【题型】填空题　【知识点】解析几何　【难度】medium
已知圆$C_1:x^2 + y^2 - 2x - 2y = 0$，设其与$x$轴、$y$轴正半轴分别交于$M,N$两点。已知另一圆$C_2$的半径为$2\sqrt{2}$，且与圆$C_1$相外切，则$|C_2M| \cdot |C_2N|$的最大值为\underline{\hspace{2cm}}.
【解答】
\textbf{【答案】} 20

\vspace{0.5em}
\textbf{【分析】} 分析可知$M(2,0)$，$N(0,2)$，点$C_2$的轨迹方程为$(x-1)^2 + (y-1)^2 = 18$，整理可得$|C_2M|^2 + |C_2N|^2 = 40$，利用基本不等式运算求解即可.

\vspace{0.5em}
\textbf{【详解】}

由$C_1:x^2 + y^2 - 2x - 2y = 0$ 整理得：$C_1:(x-1)^2 + (y-1)^2 = 2$，可得圆心$C_1(1,1)$，半径为$r_1 = \sqrt{2}$，

取$y=0$，可得$x^2 - 2x = 0$，解得$x=0$ 或 $x=2$，则$M(2,0)$；

取$x=0$，可得$y^2 - 2y = 0$，解得$y=0$ 或 $y=2$，则$N(0,2)$.

因圆$C_2$与圆$C_1$相外切，且半径为$r_2 = 2\sqrt{2}$，则$|C_1C_2| = r_1 + r_2 = 3\sqrt{2}$，

可知点$C_2(x,y)$的轨迹为以$C_1(1,1)$为圆心，半径为$3\sqrt{2}$的圆，如图所示.

则点$C_2$的轨迹方程为$(x-1)^2 + (y-1)^2 = 18$，

$|C_2M|^2 + |C_2N|^2 = (x-2)^2 + y^2 + x^2 + (y-2)^2 = 2[(x-1)^2 + (y-1)^2] + 4 = 40$，

于是$|C_2M| \cdot |C_2N| \leq \frac{|C_2M|^2 + |C_2N|^2}{2} = 20$，当且仅当$|C_2M| = |C_2N| = 2\sqrt{5}$时，等号成立，

故$|C_2M| \cdot |C_2N|$的最大值为20.

故答案为：20.
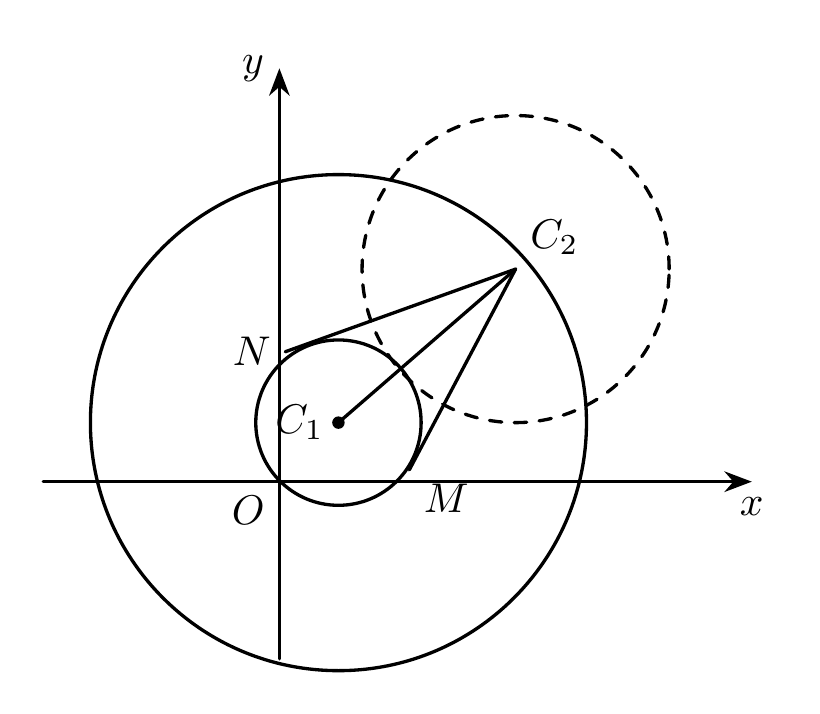